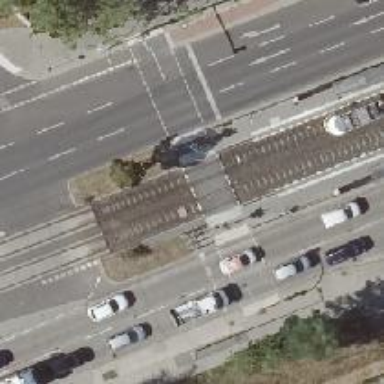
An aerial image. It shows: Tram crossing with traffic signals.